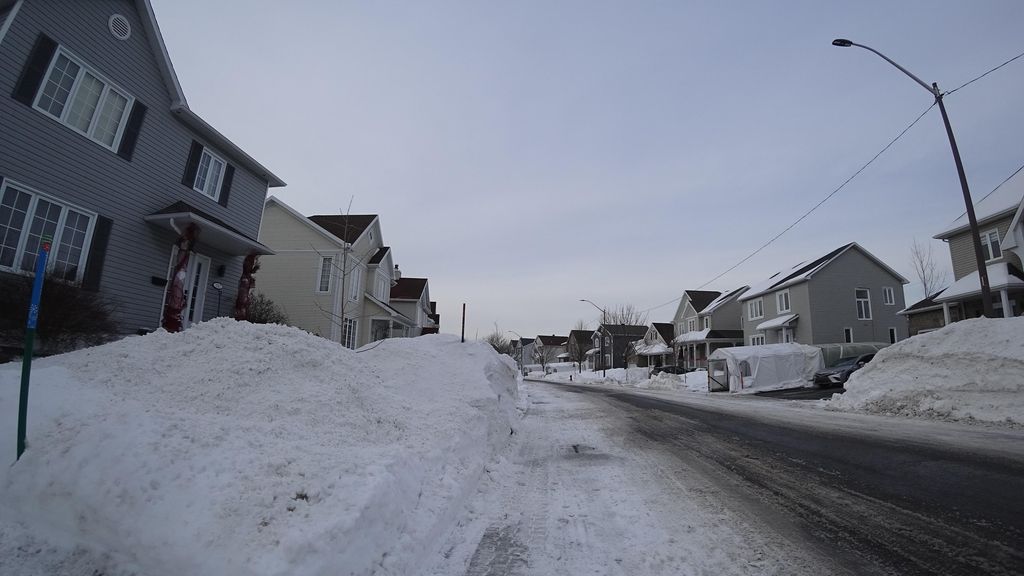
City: quebec_city